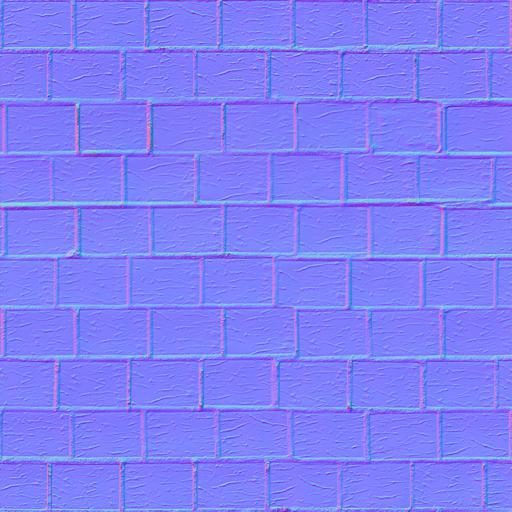
brick bricks industrial mortar orange wall